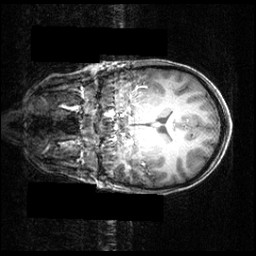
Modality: T1w
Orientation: coronal
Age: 12
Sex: female
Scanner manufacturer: siemens
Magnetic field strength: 3.951 T
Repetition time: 1.5 s
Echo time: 0.00335 s